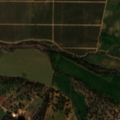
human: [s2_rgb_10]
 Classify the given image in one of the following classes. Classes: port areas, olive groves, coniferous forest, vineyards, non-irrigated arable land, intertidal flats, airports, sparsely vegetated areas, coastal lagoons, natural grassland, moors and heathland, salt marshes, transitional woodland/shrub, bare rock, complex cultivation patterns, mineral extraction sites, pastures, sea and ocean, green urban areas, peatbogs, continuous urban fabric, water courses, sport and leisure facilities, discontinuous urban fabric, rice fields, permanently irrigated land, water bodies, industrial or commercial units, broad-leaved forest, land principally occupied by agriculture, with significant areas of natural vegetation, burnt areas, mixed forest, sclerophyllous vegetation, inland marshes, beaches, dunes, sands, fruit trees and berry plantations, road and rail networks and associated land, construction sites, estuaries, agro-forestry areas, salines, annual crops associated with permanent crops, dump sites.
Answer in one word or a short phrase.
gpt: non-irrigated arable land, permanently irrigated land, olive groves, agro-forestry areas